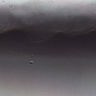
Metastatic tissue present: no